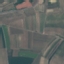
Land use / land cover class: PermanentCrop